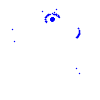
Particle: pion